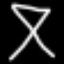
Label: hourglass